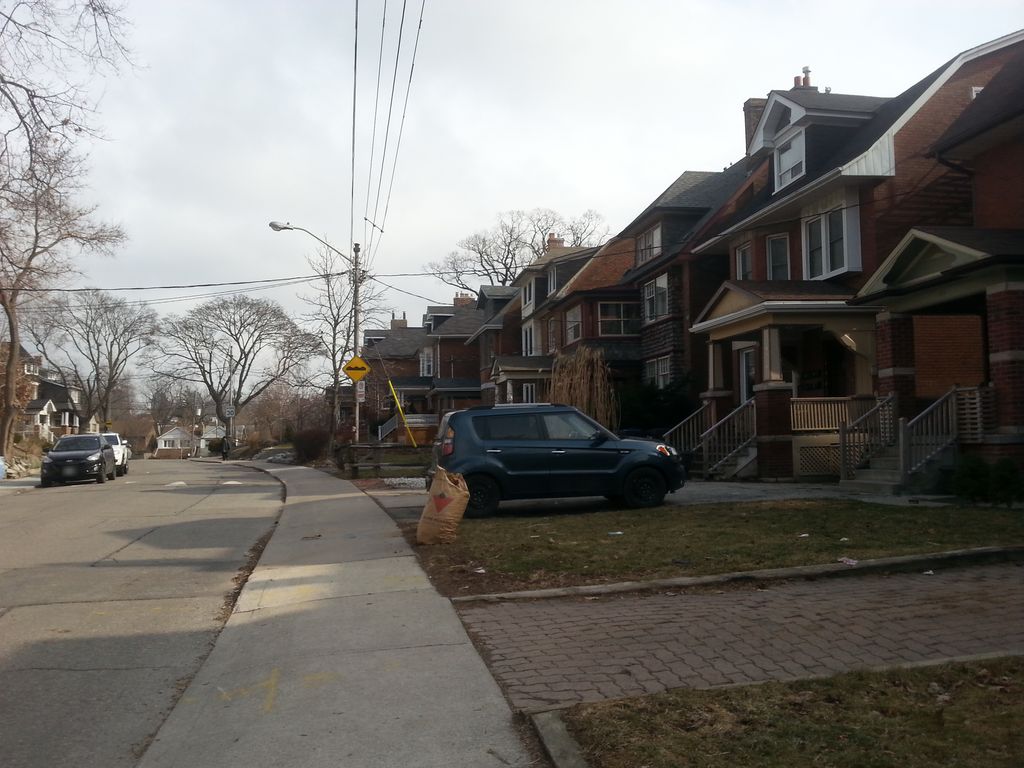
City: toronto